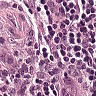
Metastatic tissue present: yes